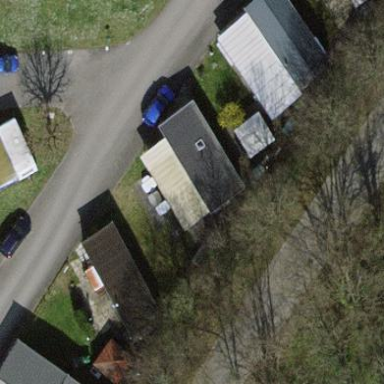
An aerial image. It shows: Bungalow.